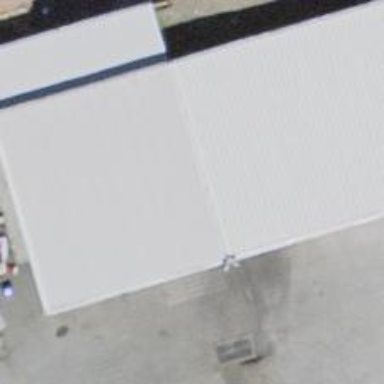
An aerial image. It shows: Car repair shop.